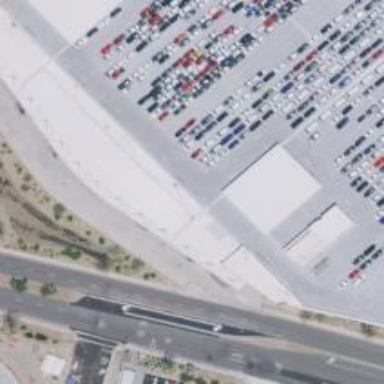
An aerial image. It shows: Car rental service.